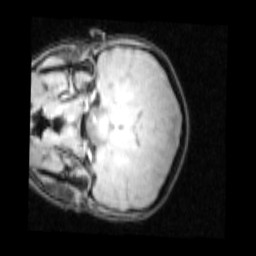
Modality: PDw
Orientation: coronal
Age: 21
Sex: female
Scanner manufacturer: siemens
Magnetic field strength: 3 T
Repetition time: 0.25 s
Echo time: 0.00103 s